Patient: sex M, age 74
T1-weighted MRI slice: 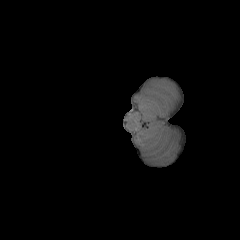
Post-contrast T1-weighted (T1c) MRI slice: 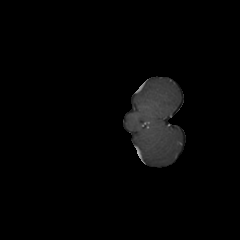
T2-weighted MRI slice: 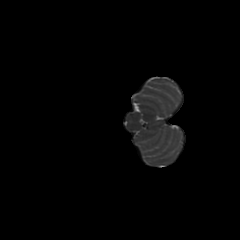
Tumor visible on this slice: no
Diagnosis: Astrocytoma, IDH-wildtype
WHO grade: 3